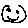
Label: smiley face